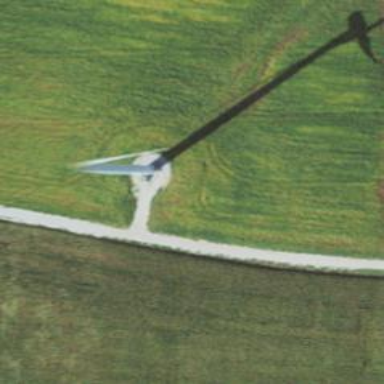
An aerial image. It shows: Wind generator powered by horizontal-axis wind turbine.